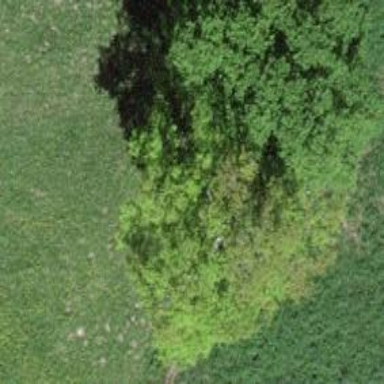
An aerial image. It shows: Forest area.